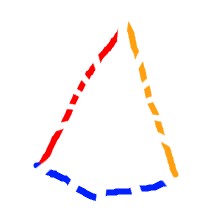
Shape: kite